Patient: sex F, age 82
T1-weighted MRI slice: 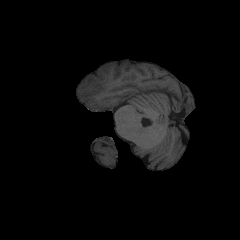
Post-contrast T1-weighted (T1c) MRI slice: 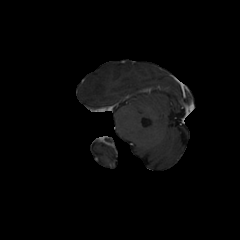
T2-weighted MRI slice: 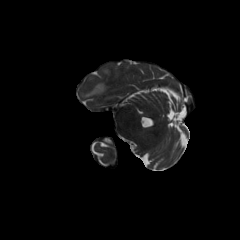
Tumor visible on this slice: yes
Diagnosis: Glioblastoma, IDH-wildtype
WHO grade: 4